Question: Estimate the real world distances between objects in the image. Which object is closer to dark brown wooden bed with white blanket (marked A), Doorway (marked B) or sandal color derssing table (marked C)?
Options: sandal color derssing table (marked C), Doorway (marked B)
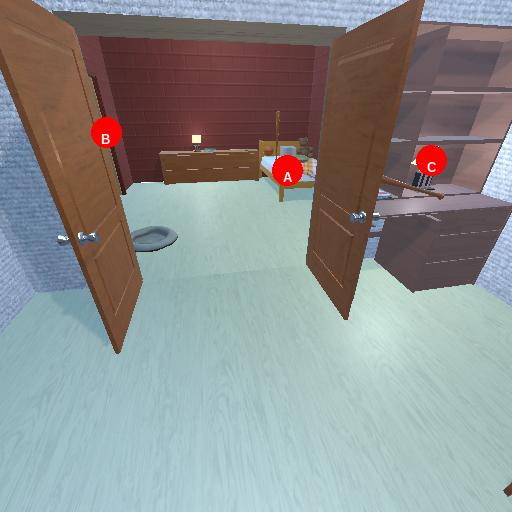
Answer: sandal color derssing table (marked C)